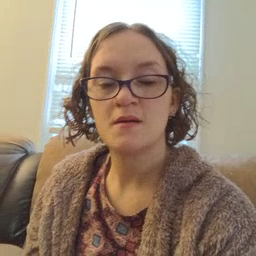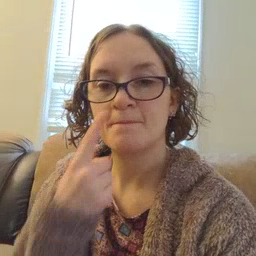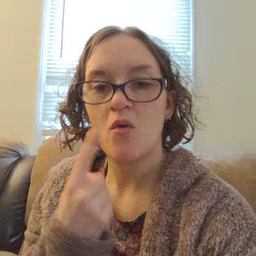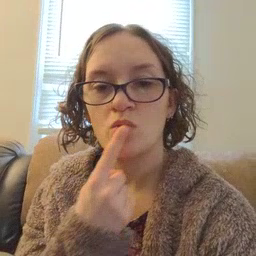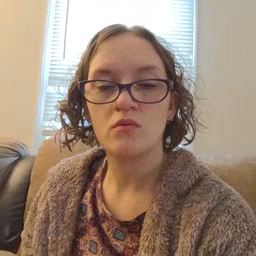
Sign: mouth